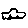
Label: car